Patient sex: F
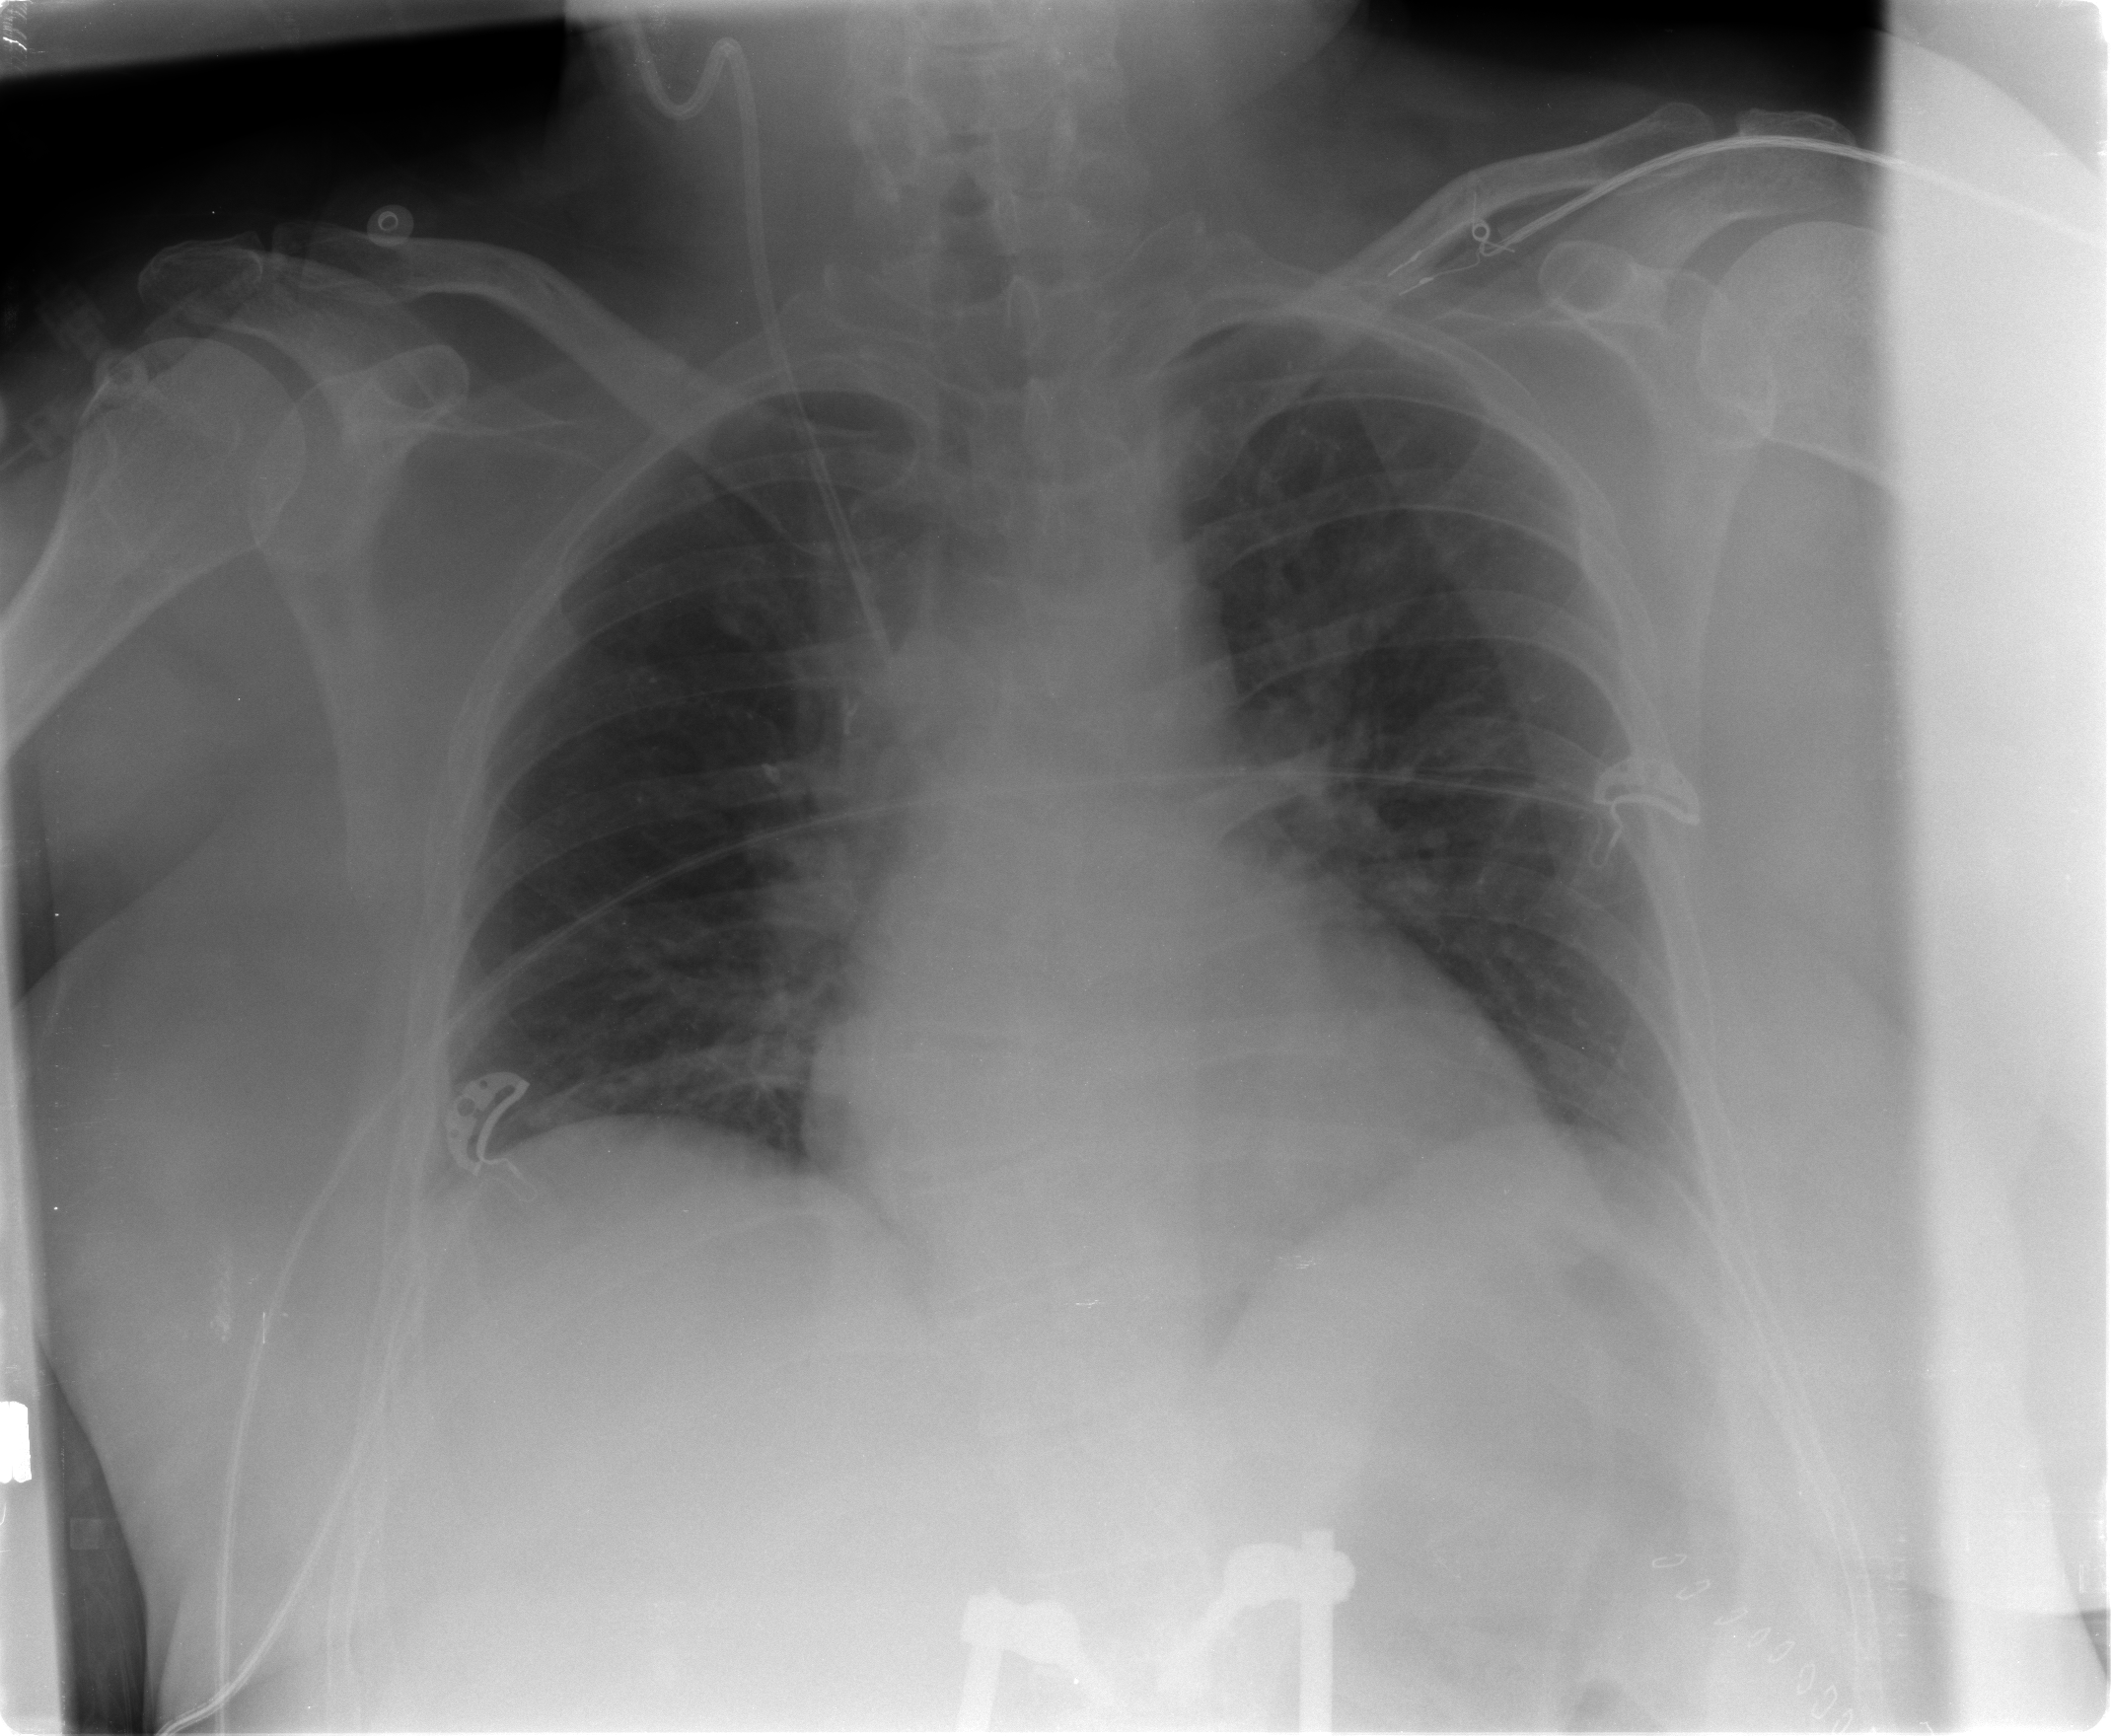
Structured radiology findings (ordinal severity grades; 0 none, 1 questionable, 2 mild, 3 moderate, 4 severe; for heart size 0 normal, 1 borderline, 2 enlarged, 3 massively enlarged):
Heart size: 0
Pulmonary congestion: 1
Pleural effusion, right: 0
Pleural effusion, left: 0
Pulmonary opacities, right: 0
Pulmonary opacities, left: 0
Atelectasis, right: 0
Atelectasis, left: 0